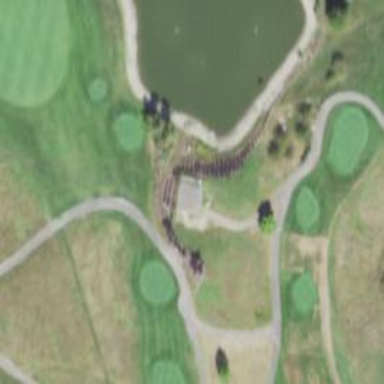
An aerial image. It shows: Path designated for golf carts.